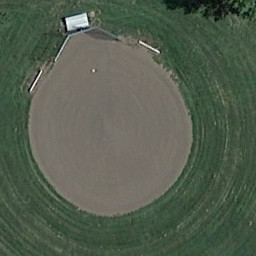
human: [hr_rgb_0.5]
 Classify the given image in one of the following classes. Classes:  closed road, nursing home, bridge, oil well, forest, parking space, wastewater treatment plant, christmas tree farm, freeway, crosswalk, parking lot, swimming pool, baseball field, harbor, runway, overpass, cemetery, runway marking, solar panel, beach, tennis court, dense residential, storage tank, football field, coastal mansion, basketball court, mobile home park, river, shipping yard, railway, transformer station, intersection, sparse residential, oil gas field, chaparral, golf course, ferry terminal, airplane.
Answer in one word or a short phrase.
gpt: baseball field